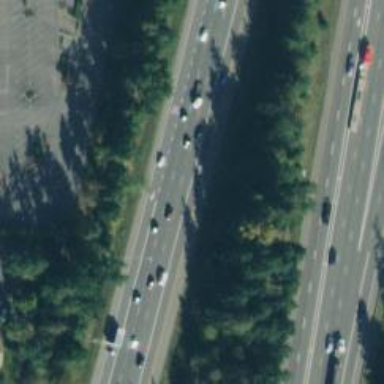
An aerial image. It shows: Motorway junction.